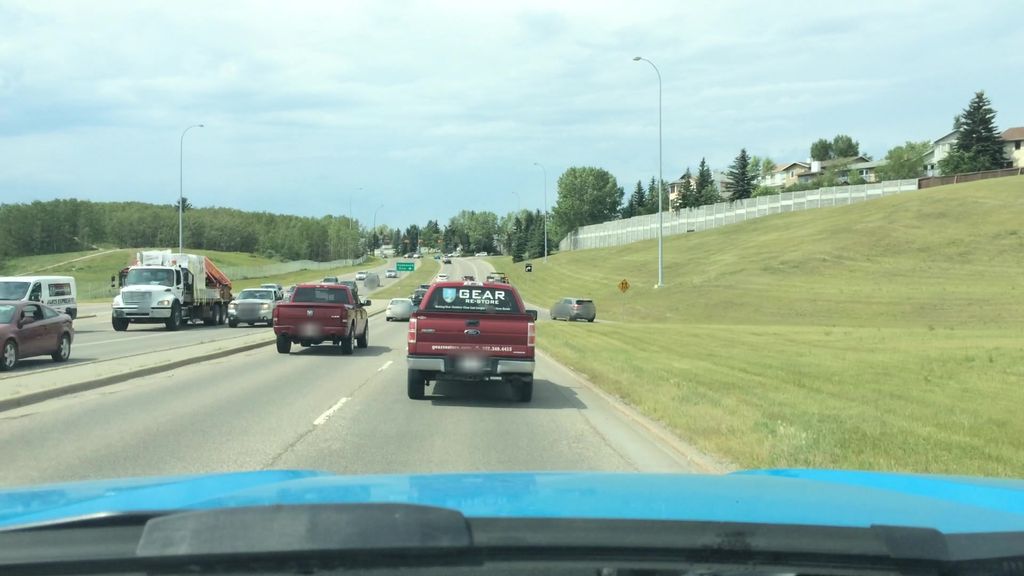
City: calgary